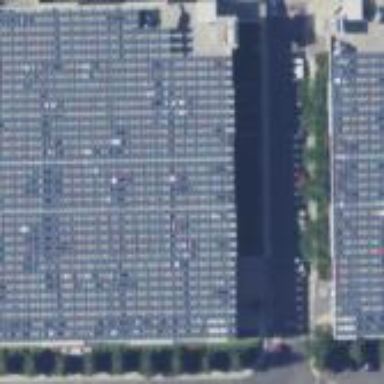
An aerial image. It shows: Solar photovoltaic panel generator located on building's roof.